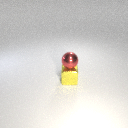
small red metal sphere above small yellow metal cube